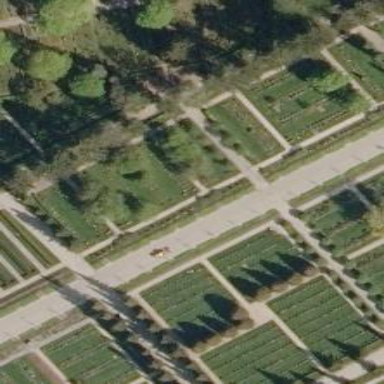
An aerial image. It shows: Sector within cemetery.